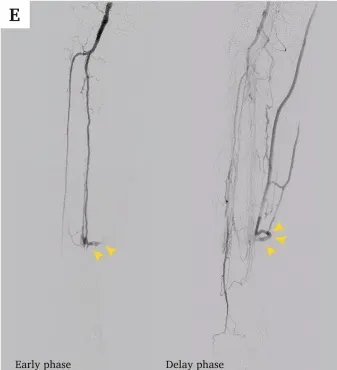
Angiography of an iatrogenic arteriovenous fistula in first to third sessions of endovascular therapy, and delayed wound healing in the right foot. (C) Final angiographic image after revascularisation of the anterior tibial artery in the second session procedure (yellow arrowhead = arteriovenous fistula).
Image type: radiology (ct)